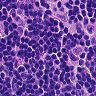
Metastatic tissue present: no